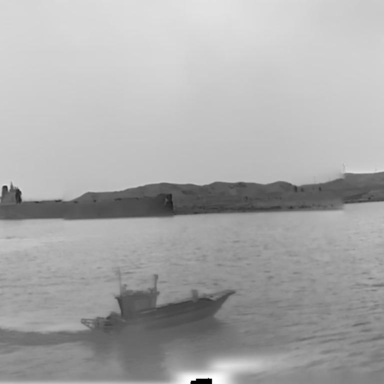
There are two objects shown in the infrared image, including a fishing_boat, and a bulk_carrier.